Question: I'm trying to print an image however my aspect ration on the A4 papaer is incorrect. I did my search and tried to use the same mm size as the A4 paper but no luck. I'm working on Unity3D 2017.0.3f using .NET 3.5.

As you can see in the image above, it's in the bottom right and leaving all the space behind. I want it just landscape normal A4 printed.
Here's my code that I'm using to print:
'''
public void btnPrint_Click()
{
PrintDocument pd = new PrintDocument();
pd.PrinterSettings.PrinterName = availablePrinter[0];
pd.DefaultPageSettings.Margins = new Margins(100, 100, 100, 100);
pd.OriginAtMargins = true;
pd.DefaultPageSettings.Landscape = true;
pd.PrinterSettings.DefaultPageSettings.Landscape = true;
pd.PrintPage += new PrintPageEventHandler(pqr);
pd.Print();
}
void pqr(object o, PrintPageEventArgs e)
{
Debug.Log("PrintingImage");
System.Drawing.Image i = System.Drawing.Image.FromFile(path);
e.Graphics.DrawImage(i, e.MarginBounds);
}
'''
I tried using a 'rect' and making it manually but still didn't work.
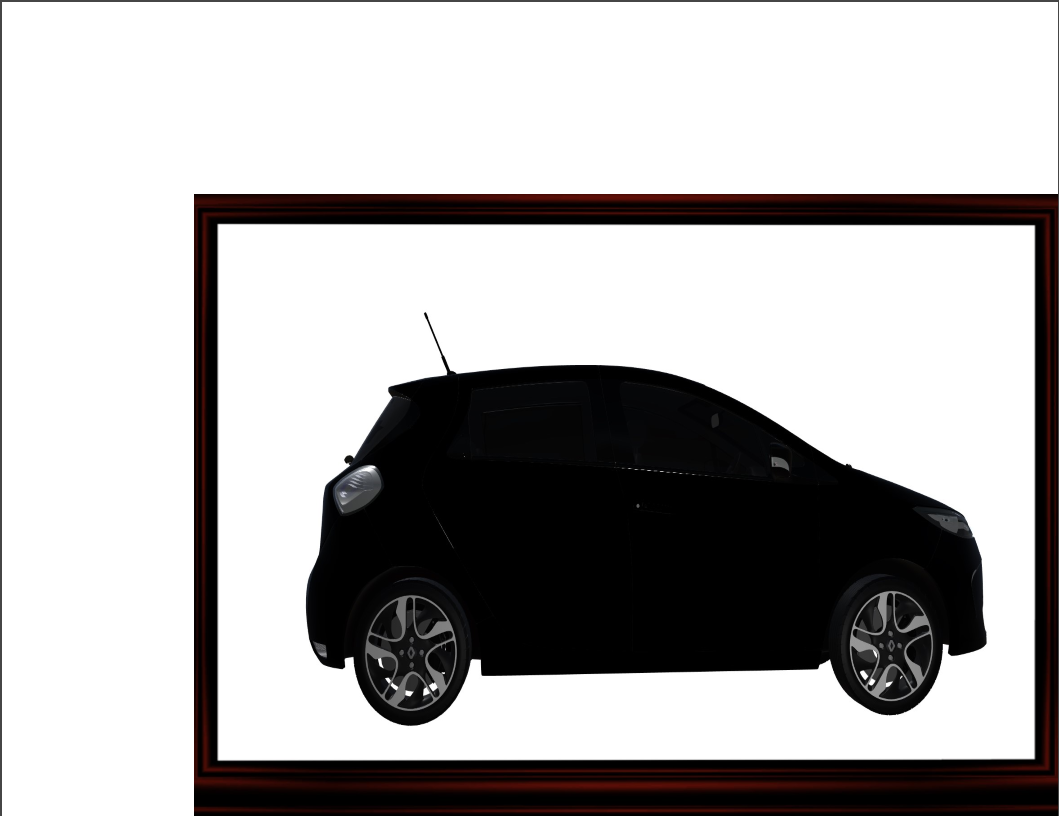
Answer: So i managed to fix it but changing the Margins
'''
pd.DefaultPageSettings.Margins = new Margins(0, 0, 50, 125);
'''